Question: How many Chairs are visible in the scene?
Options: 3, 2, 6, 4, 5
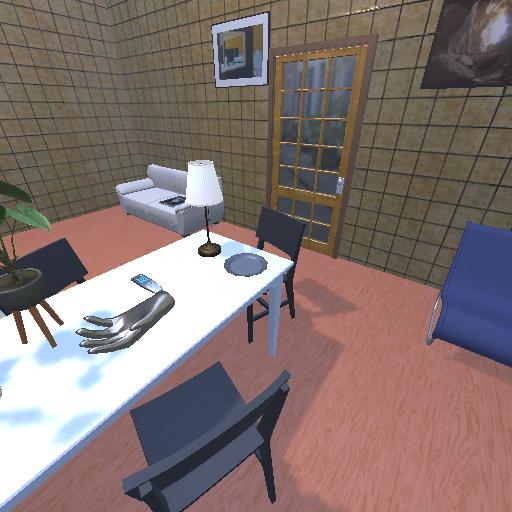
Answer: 3